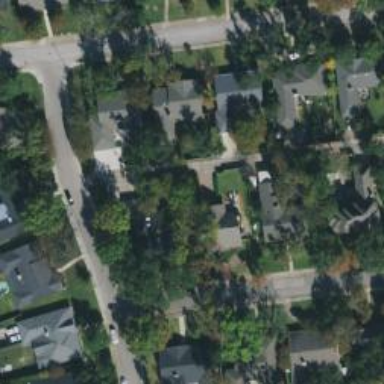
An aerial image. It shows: Alley classified as service road.